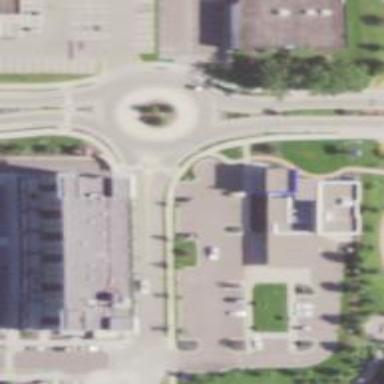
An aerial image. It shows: Tertiary road leading to roundabout junction.